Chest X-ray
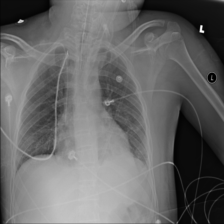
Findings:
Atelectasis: negative
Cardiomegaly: negative
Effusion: negative
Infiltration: negative
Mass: negative
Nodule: negative
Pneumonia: negative
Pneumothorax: negative
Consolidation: negative
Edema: negative
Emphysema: negative
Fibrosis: negative
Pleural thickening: negative
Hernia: negative